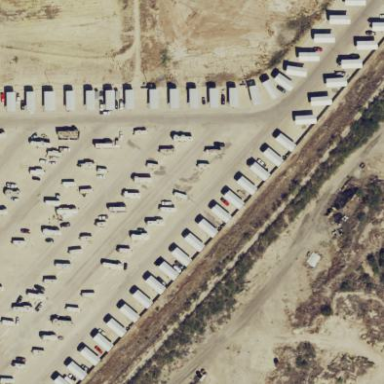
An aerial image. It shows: Residential area with mobile homes.